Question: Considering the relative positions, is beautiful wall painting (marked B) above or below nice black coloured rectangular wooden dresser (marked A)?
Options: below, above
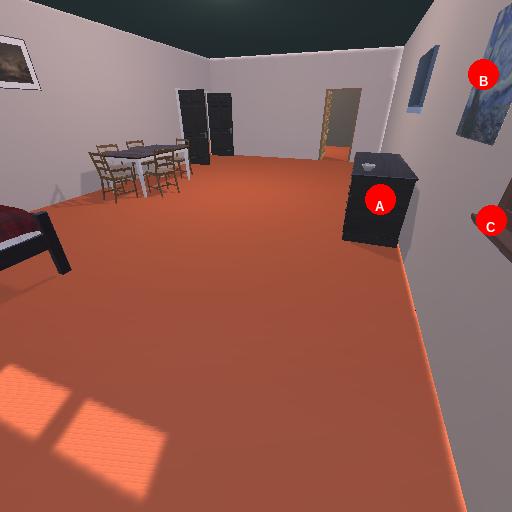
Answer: below